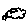
Label: cloud